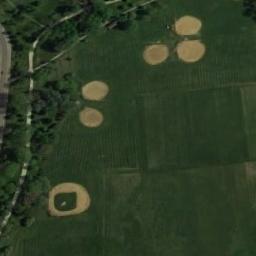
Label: baseball_diamond